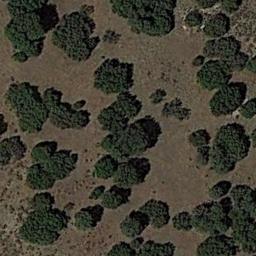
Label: chaparral